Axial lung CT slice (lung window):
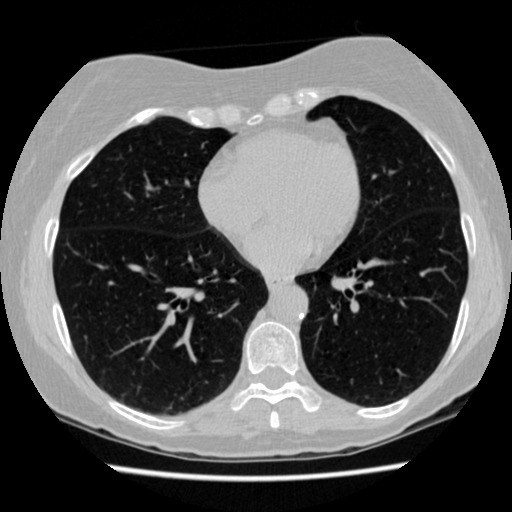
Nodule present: no